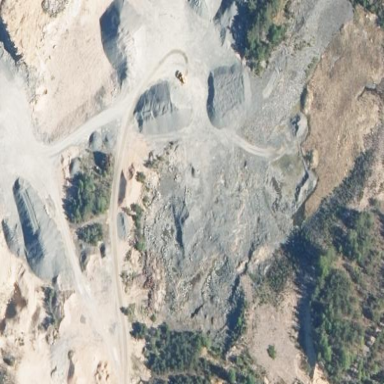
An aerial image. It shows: Quarry area.